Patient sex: F
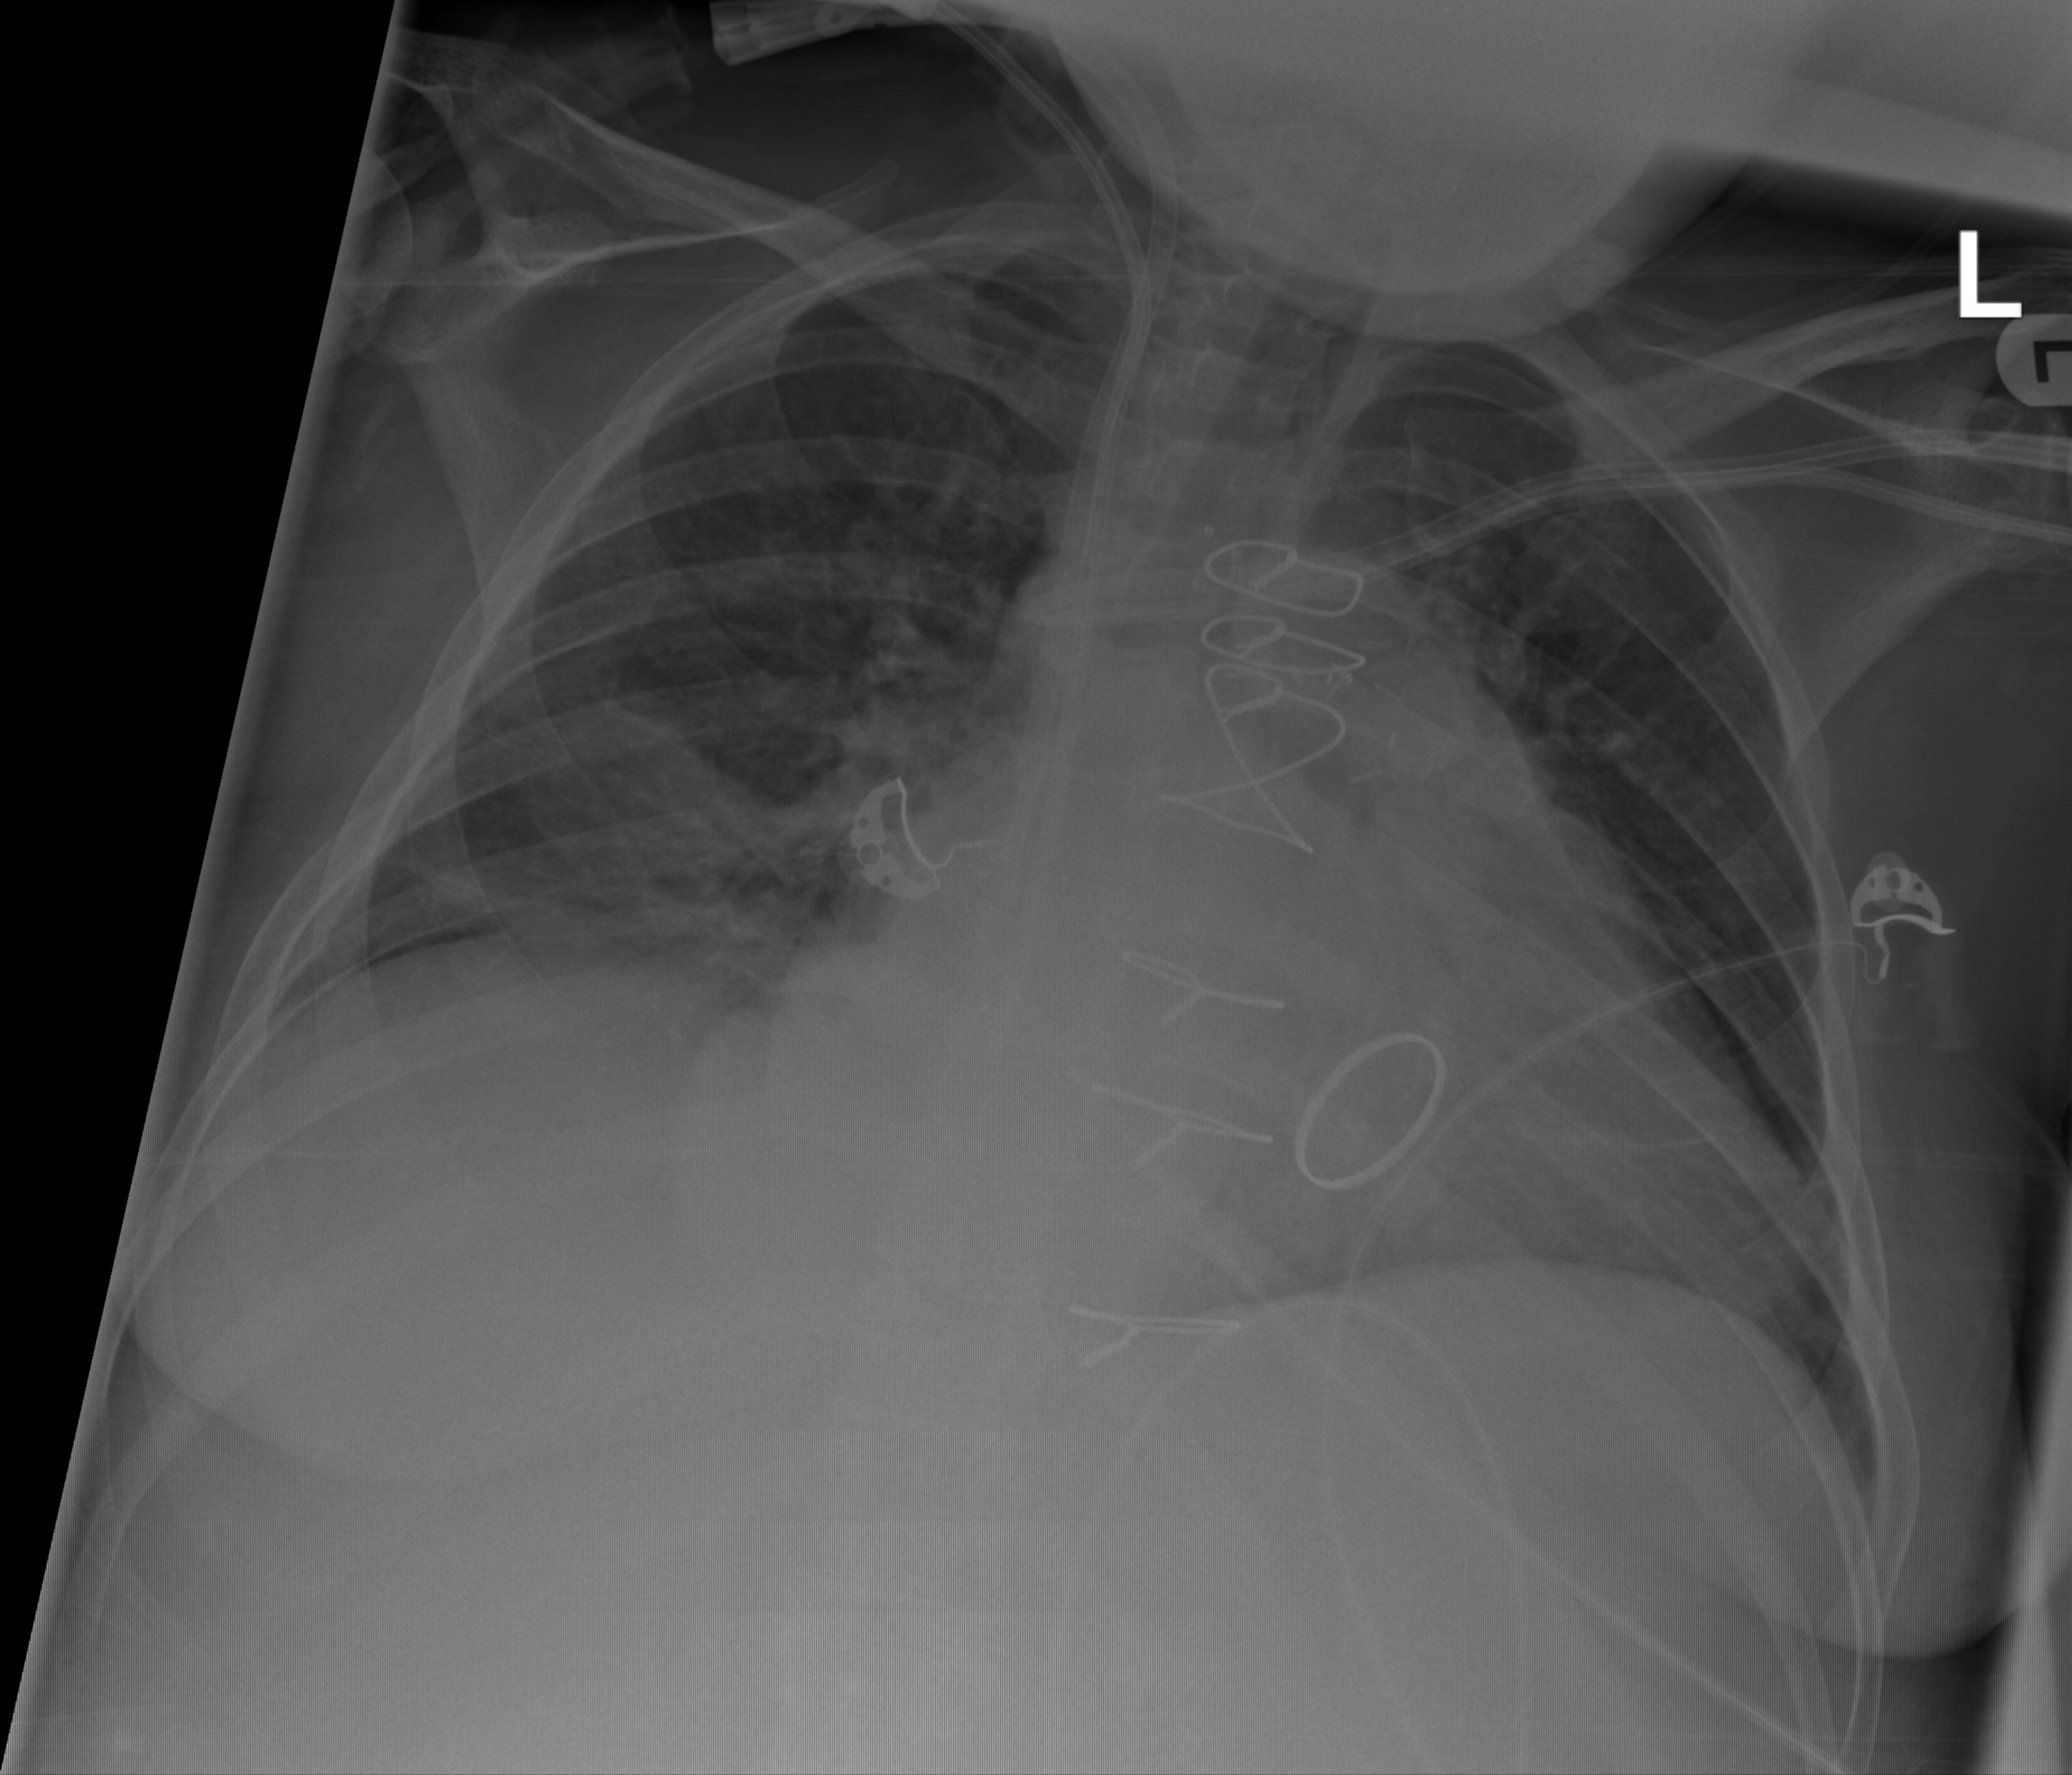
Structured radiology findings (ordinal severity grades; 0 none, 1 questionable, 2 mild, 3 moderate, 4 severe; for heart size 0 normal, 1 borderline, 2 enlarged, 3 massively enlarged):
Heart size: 2
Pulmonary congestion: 2
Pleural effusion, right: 2
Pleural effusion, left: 0
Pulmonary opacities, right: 2
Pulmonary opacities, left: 0
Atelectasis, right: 2
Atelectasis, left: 2